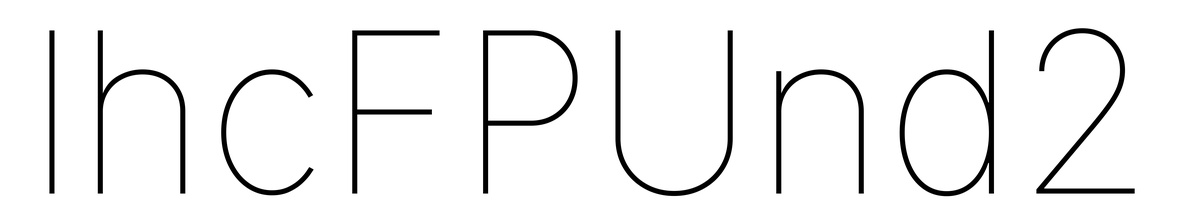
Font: Inter_Thin